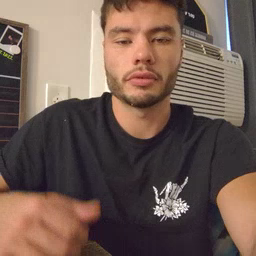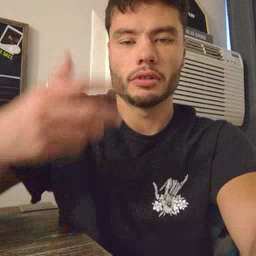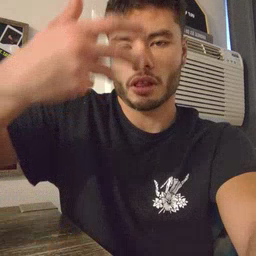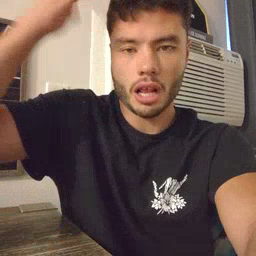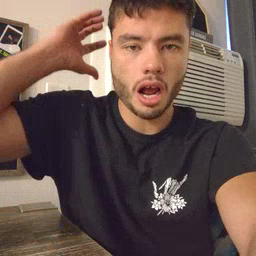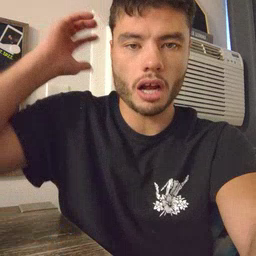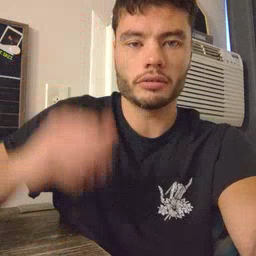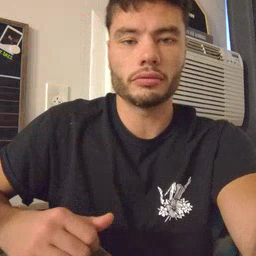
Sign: lion